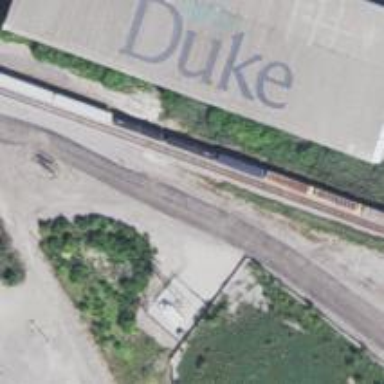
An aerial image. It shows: Abandoned railway yard is depicted.